Field crop: maize
Growth stage: 2
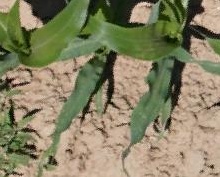
Species: maize